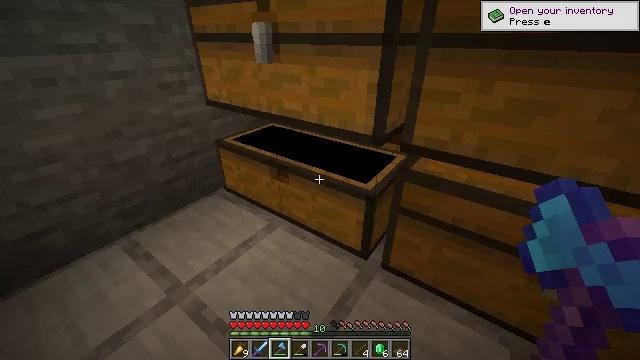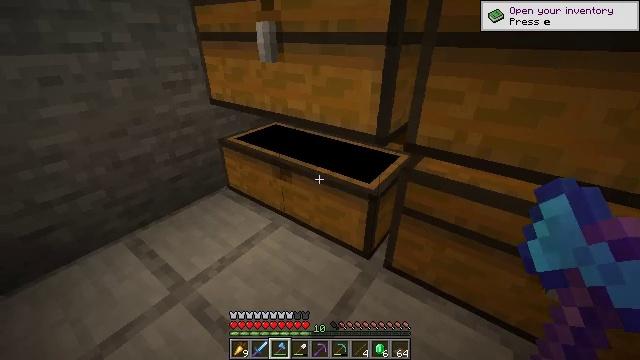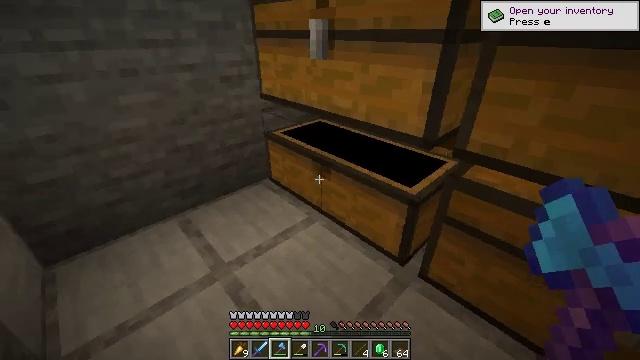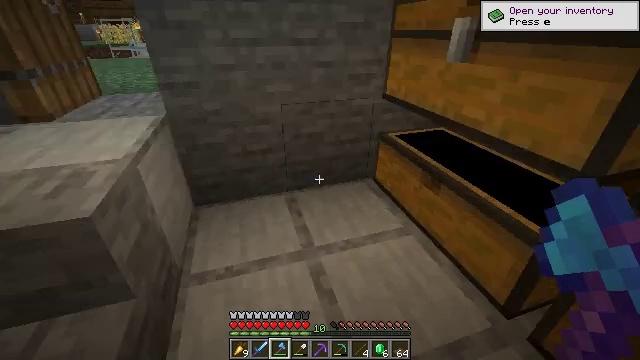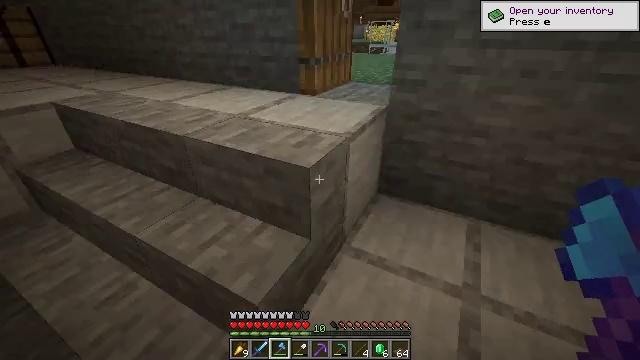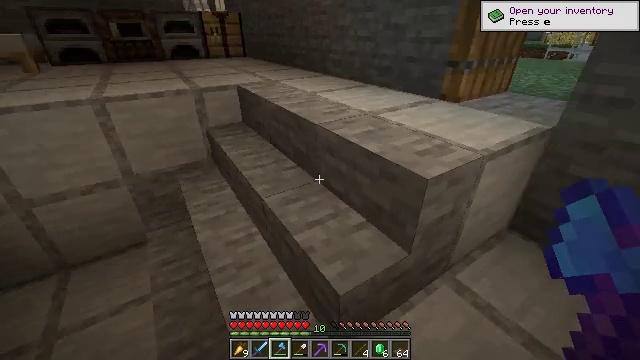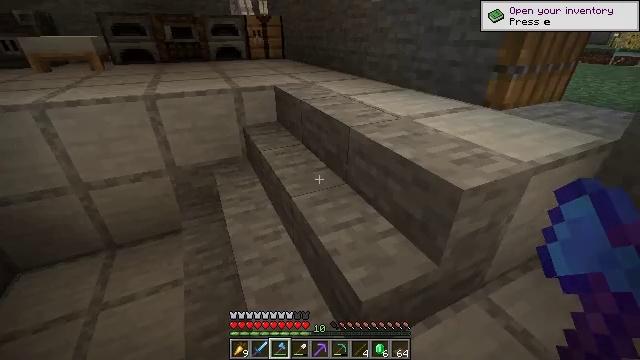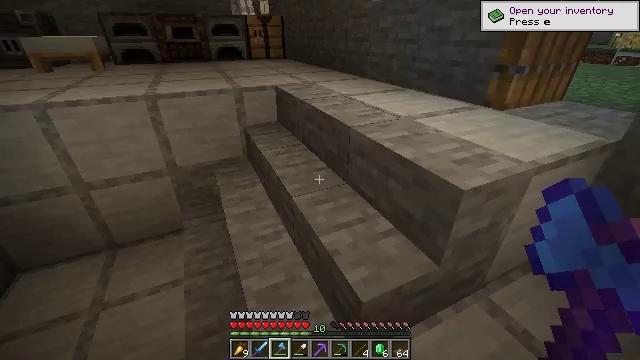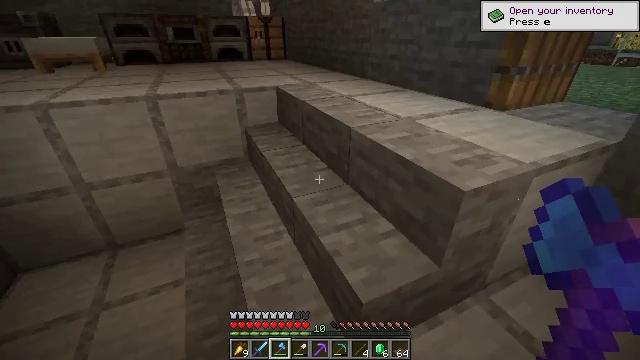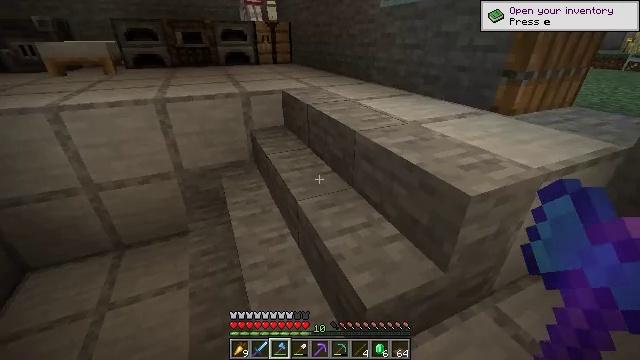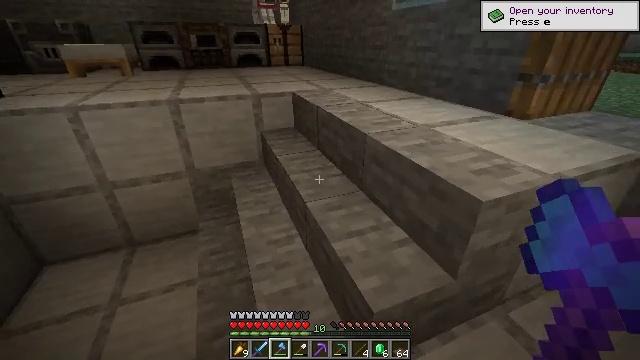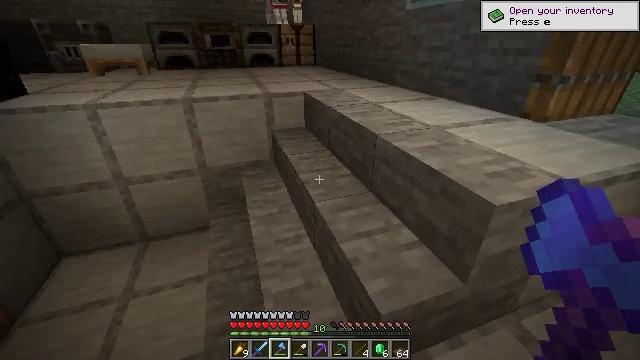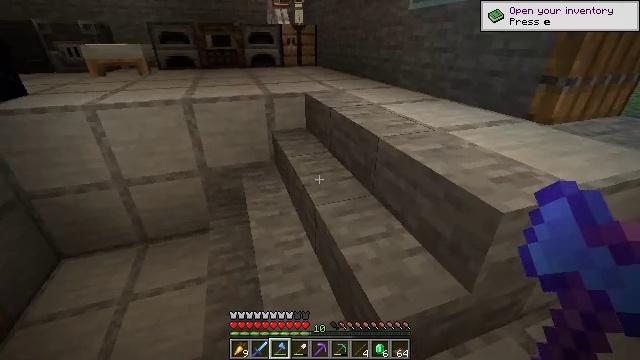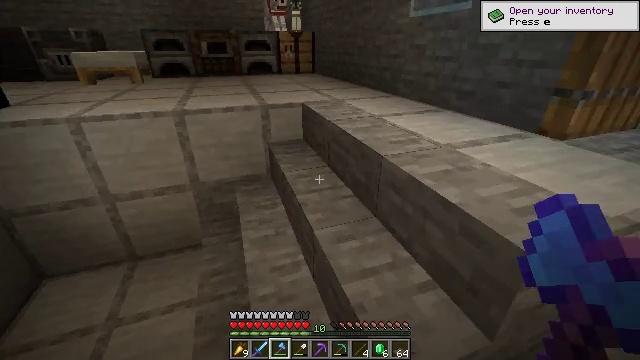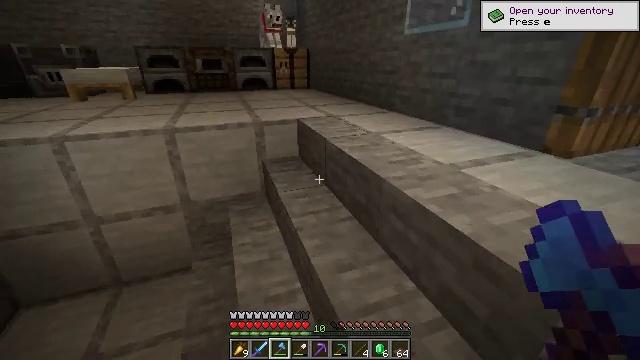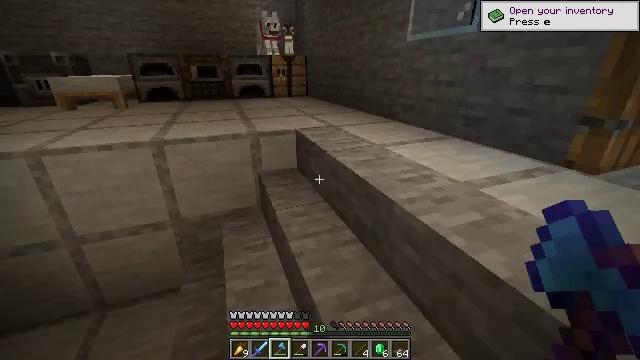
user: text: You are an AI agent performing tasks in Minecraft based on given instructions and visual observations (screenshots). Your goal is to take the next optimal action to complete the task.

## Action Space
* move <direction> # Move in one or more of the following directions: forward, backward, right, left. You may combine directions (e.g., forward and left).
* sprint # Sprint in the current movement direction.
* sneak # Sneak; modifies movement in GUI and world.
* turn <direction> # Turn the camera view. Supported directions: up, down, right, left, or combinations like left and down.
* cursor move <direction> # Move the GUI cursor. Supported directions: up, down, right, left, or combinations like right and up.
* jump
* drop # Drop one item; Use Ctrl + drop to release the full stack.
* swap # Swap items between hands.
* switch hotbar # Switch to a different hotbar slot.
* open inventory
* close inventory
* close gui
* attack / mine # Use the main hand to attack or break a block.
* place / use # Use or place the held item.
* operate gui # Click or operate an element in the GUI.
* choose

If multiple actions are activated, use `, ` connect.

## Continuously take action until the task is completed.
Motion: motion action
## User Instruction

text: Combine sticks and string to craft a fishing rod.
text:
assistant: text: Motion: no_op
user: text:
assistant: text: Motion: turn left
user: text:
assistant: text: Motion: turn left
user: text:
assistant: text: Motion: turn left
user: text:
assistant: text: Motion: turn left
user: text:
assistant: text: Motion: turn left
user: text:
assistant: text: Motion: no_op
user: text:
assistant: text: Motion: no_op
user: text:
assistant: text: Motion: turn left
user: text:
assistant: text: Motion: turn left
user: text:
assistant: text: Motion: turn left
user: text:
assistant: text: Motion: move forward
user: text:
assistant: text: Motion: move forward, turn up
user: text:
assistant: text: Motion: move forward, turn right and up
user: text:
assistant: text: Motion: move forward, turn up
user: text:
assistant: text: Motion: move forward
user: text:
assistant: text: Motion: move forward
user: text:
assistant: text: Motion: move forward
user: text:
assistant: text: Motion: move forward
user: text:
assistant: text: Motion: move forward, sprint, turn left and up
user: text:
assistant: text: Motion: move forward, sprint, turn left and up
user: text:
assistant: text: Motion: move forward, sprint
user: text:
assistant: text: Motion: move forward, turn left
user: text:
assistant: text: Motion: move forward and move right, turn left
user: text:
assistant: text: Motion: move forward and move right, turn left
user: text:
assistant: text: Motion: move forward and move right, turn left
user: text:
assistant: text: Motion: move forward and move right, sprint, turn left and up
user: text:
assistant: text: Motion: move forward and move right, sprint, turn left and up
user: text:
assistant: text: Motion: move forward, sprint, turn left
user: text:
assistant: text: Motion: move forward, turn left